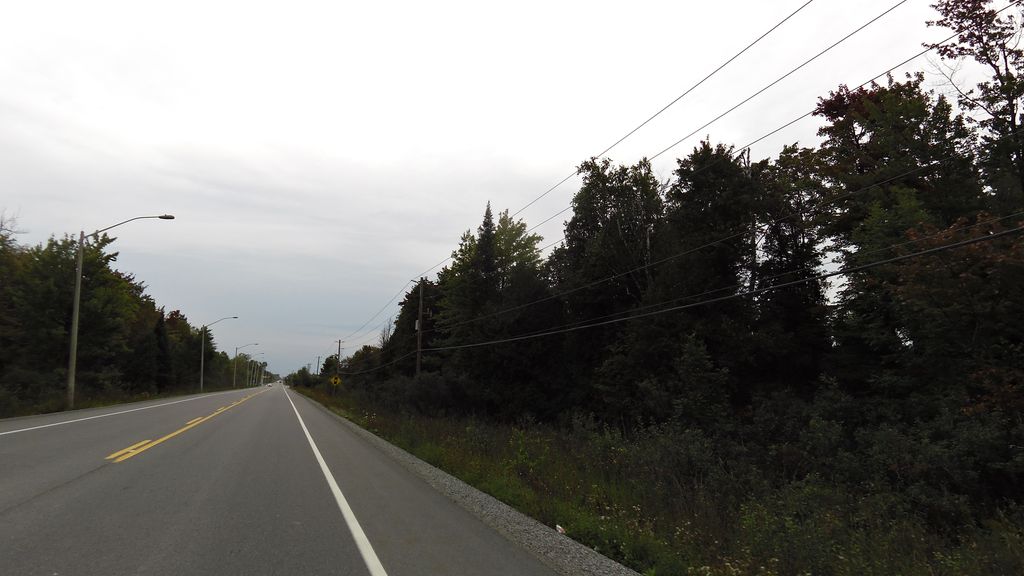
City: ottawa-gatineau